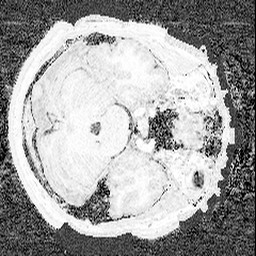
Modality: UNIT1
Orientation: axial
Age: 36
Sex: male
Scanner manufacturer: siemens
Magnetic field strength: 3 T
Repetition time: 5 s
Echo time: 0.00298 s